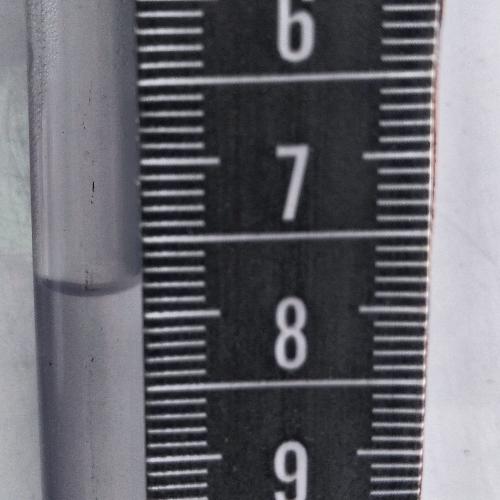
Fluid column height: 7.8 cm